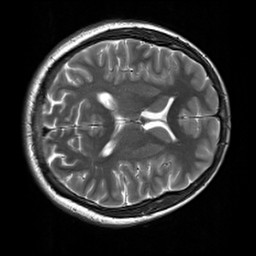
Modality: T2w
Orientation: axial
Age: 28
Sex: male
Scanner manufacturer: siemens
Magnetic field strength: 3 T
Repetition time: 7 s
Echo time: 0.09 s